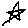
Label: star